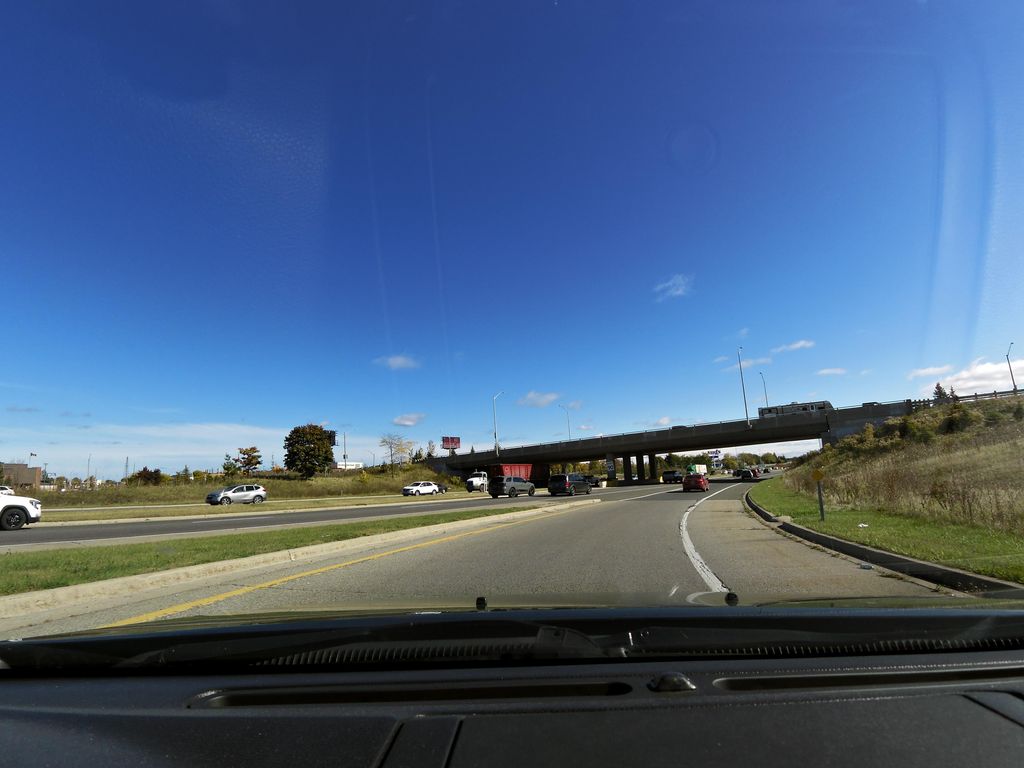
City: hamilton